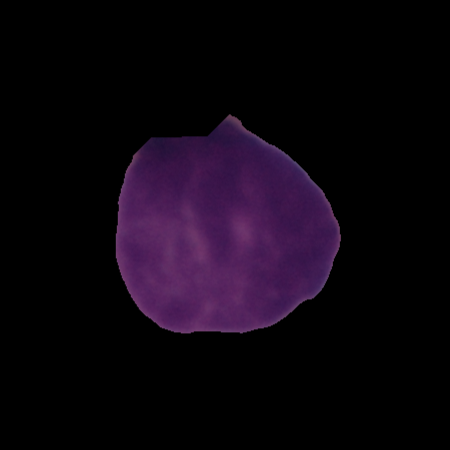
Label: cancer